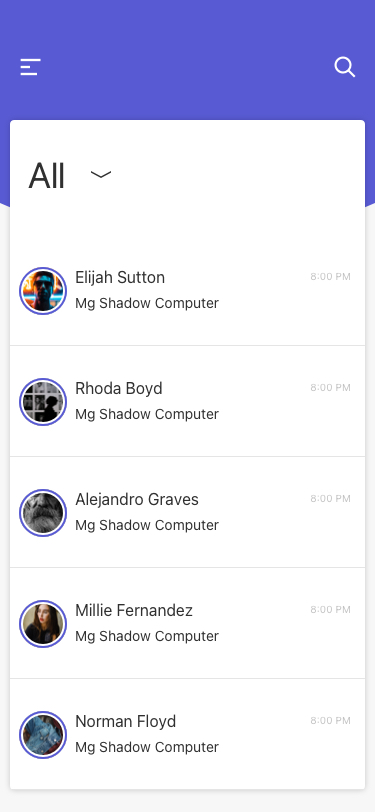
Text in this UI design:
Mg Shadow Computer
8:00 PM
Norman Floyd
Mg Shadow Computer
8:00 PM
Millie Fernandez
Mg Shadow Computer
8:00 PM
Alejandro Graves
Mg Shadow Computer
8:00 PM
Rhoda Boyd
Mg Shadow Computer
8:00 PM
Elijah Sutton
All